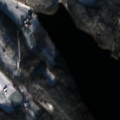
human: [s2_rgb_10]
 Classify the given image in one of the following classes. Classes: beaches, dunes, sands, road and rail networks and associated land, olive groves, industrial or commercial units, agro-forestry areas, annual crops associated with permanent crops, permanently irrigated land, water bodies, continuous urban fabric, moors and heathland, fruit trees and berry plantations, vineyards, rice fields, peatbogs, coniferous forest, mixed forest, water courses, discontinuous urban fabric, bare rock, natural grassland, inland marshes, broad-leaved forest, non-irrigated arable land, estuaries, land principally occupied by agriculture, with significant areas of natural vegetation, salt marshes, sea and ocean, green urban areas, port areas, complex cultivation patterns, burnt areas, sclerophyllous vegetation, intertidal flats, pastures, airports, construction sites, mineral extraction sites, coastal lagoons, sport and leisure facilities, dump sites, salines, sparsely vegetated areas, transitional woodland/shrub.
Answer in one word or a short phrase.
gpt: coniferous forest, mixed forest, transitional woodland/shrub, water bodies